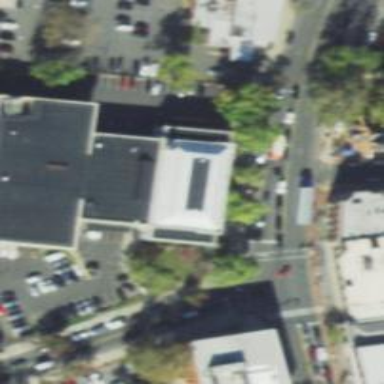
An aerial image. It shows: Post office.